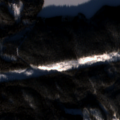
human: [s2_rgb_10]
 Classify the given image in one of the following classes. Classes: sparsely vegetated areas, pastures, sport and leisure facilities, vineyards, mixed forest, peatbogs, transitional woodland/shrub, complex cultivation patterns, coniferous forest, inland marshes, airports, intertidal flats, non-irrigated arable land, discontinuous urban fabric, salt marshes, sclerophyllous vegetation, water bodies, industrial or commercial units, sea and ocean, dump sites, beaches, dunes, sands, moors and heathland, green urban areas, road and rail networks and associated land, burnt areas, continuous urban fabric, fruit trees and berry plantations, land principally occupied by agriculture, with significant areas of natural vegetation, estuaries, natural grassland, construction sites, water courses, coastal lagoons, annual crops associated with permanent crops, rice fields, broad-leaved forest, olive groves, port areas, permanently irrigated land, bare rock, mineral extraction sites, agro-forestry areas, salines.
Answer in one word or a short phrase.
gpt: coniferous forest, mixed forest, transitional woodland/shrub, water bodies